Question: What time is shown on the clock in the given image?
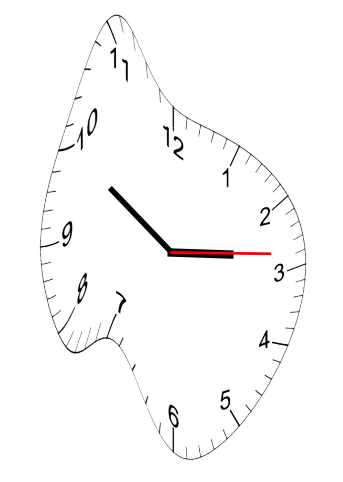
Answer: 02:50:14